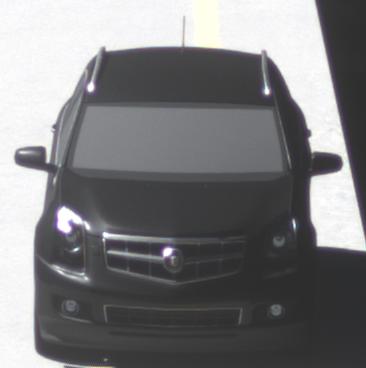
Make: Cadillac
Model: SRX 3.0 V6
Detailed model: SRX (II)
Model produced from: 2010/12
Model produced until: 2012/01
Doors: 5
Color: black
Road condition: dry road
Daytime: midday
Contrast: high contrast